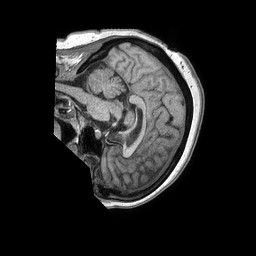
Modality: T1w
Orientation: sagittal
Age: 52
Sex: female
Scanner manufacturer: philips
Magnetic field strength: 1.5 T
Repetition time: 0.007838 s
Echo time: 0.003585 s